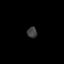
Tissue: prostate
Cell type: Myeloid cells
Senescence score: 0.3497
Nuclear area (px): 104
Mean DAPI intensity: 62.606